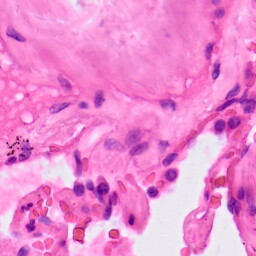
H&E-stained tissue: Lung